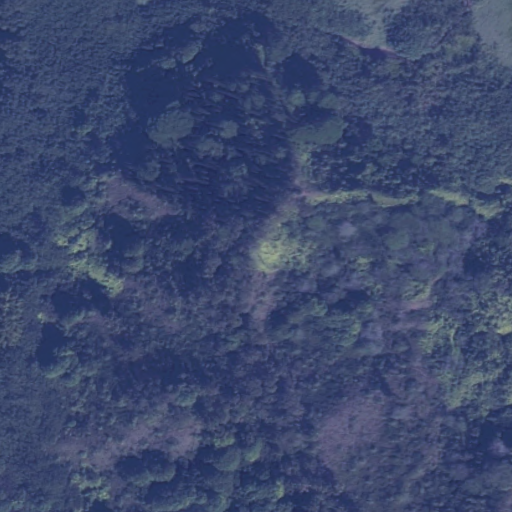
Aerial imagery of mountain in Hawaii named Kamoo Koleaka containing only unknown